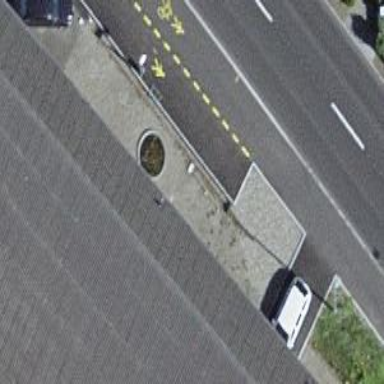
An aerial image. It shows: Bus stop with platform for public transport.